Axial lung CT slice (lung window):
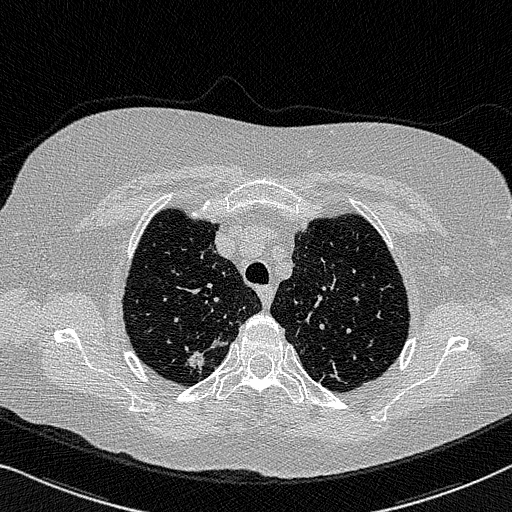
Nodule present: yes
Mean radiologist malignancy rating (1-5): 4.25